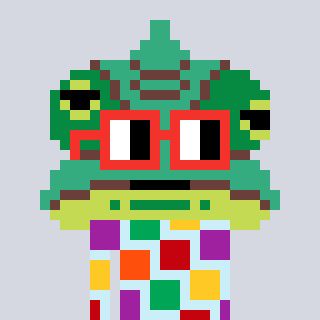
a pixel art character with square red glasses, a chameleon-shaped head and a cold-colored body on a cool background